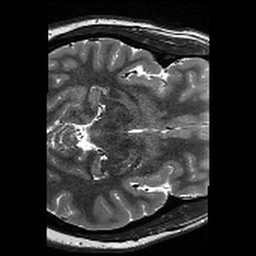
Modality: T2w
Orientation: axial
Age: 21
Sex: female
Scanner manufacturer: siemens
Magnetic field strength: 3 T
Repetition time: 13.15 s
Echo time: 0.082 s